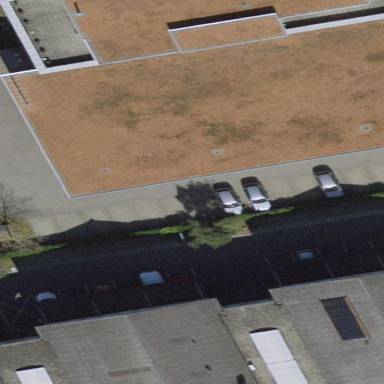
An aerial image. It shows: Parking area with surface.